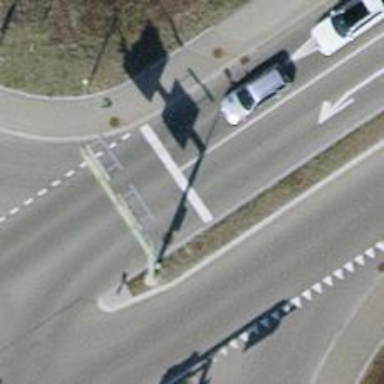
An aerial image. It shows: Road with traffic signals.